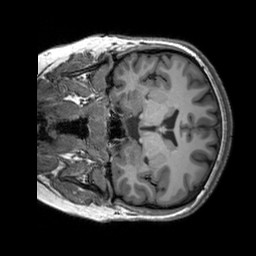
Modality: T1w
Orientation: coronal
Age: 20
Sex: female
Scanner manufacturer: siemens
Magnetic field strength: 3 T
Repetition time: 2.3 s
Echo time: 0.00303 s